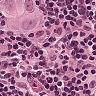
Metastatic tissue present: yes